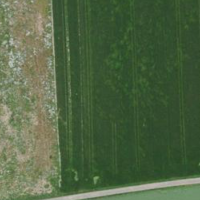
EUNIS habitat code: 52
Species observed at this site:
Rhagonycha fulva
Datura stramonium